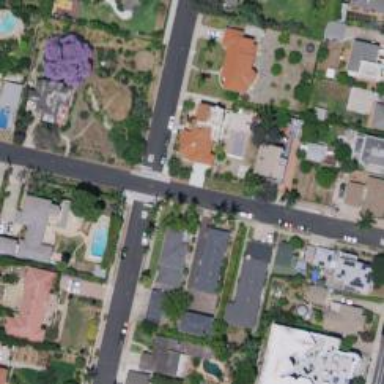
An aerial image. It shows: Neighborhood.